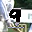
Label: 9